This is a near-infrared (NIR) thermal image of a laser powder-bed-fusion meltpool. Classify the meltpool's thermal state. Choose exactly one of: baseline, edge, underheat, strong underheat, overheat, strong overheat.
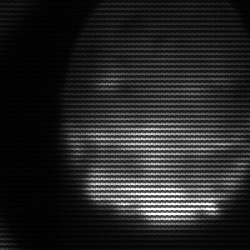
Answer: edge